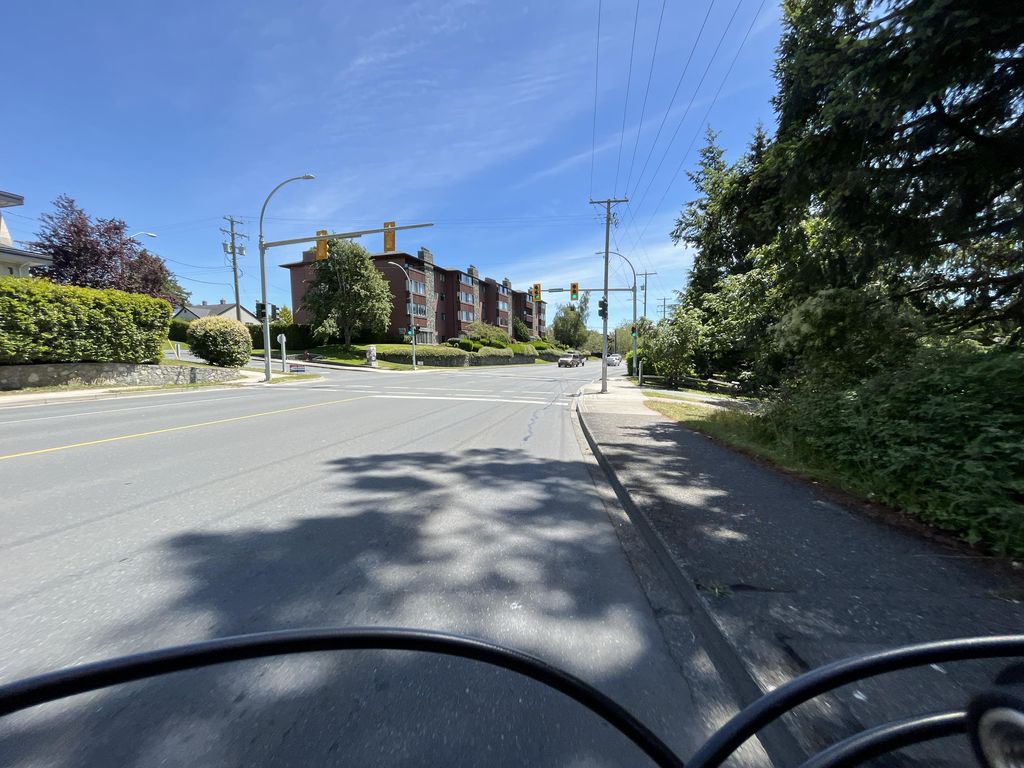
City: victoria